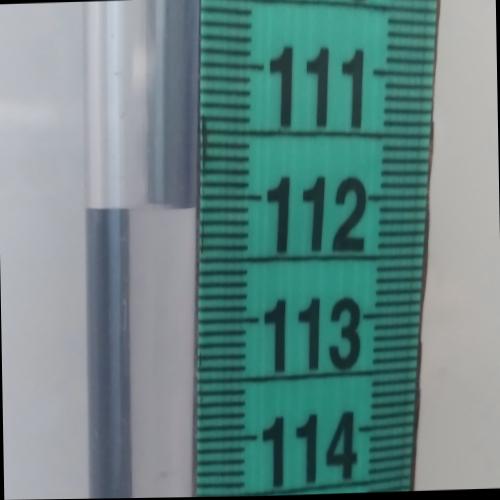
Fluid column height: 112.1 cm